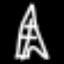
Label: The Eiffel Tower